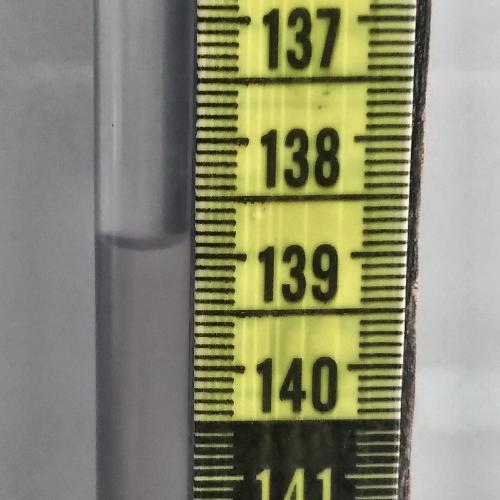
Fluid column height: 138.9 cm